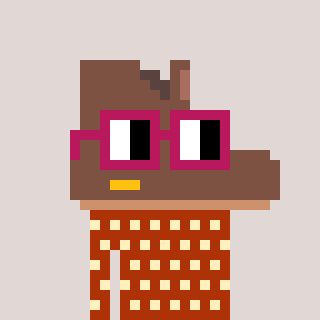
a pixel art character with square dark red glasses, a boot-shaped head and a hotbrown-colored body on a warm background